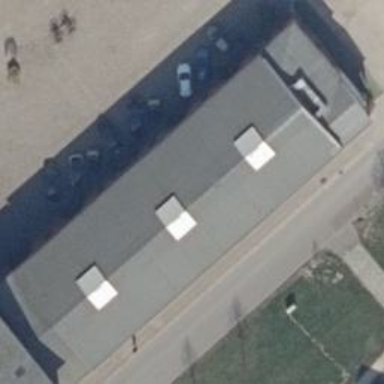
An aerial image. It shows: Black building with gabled roof.